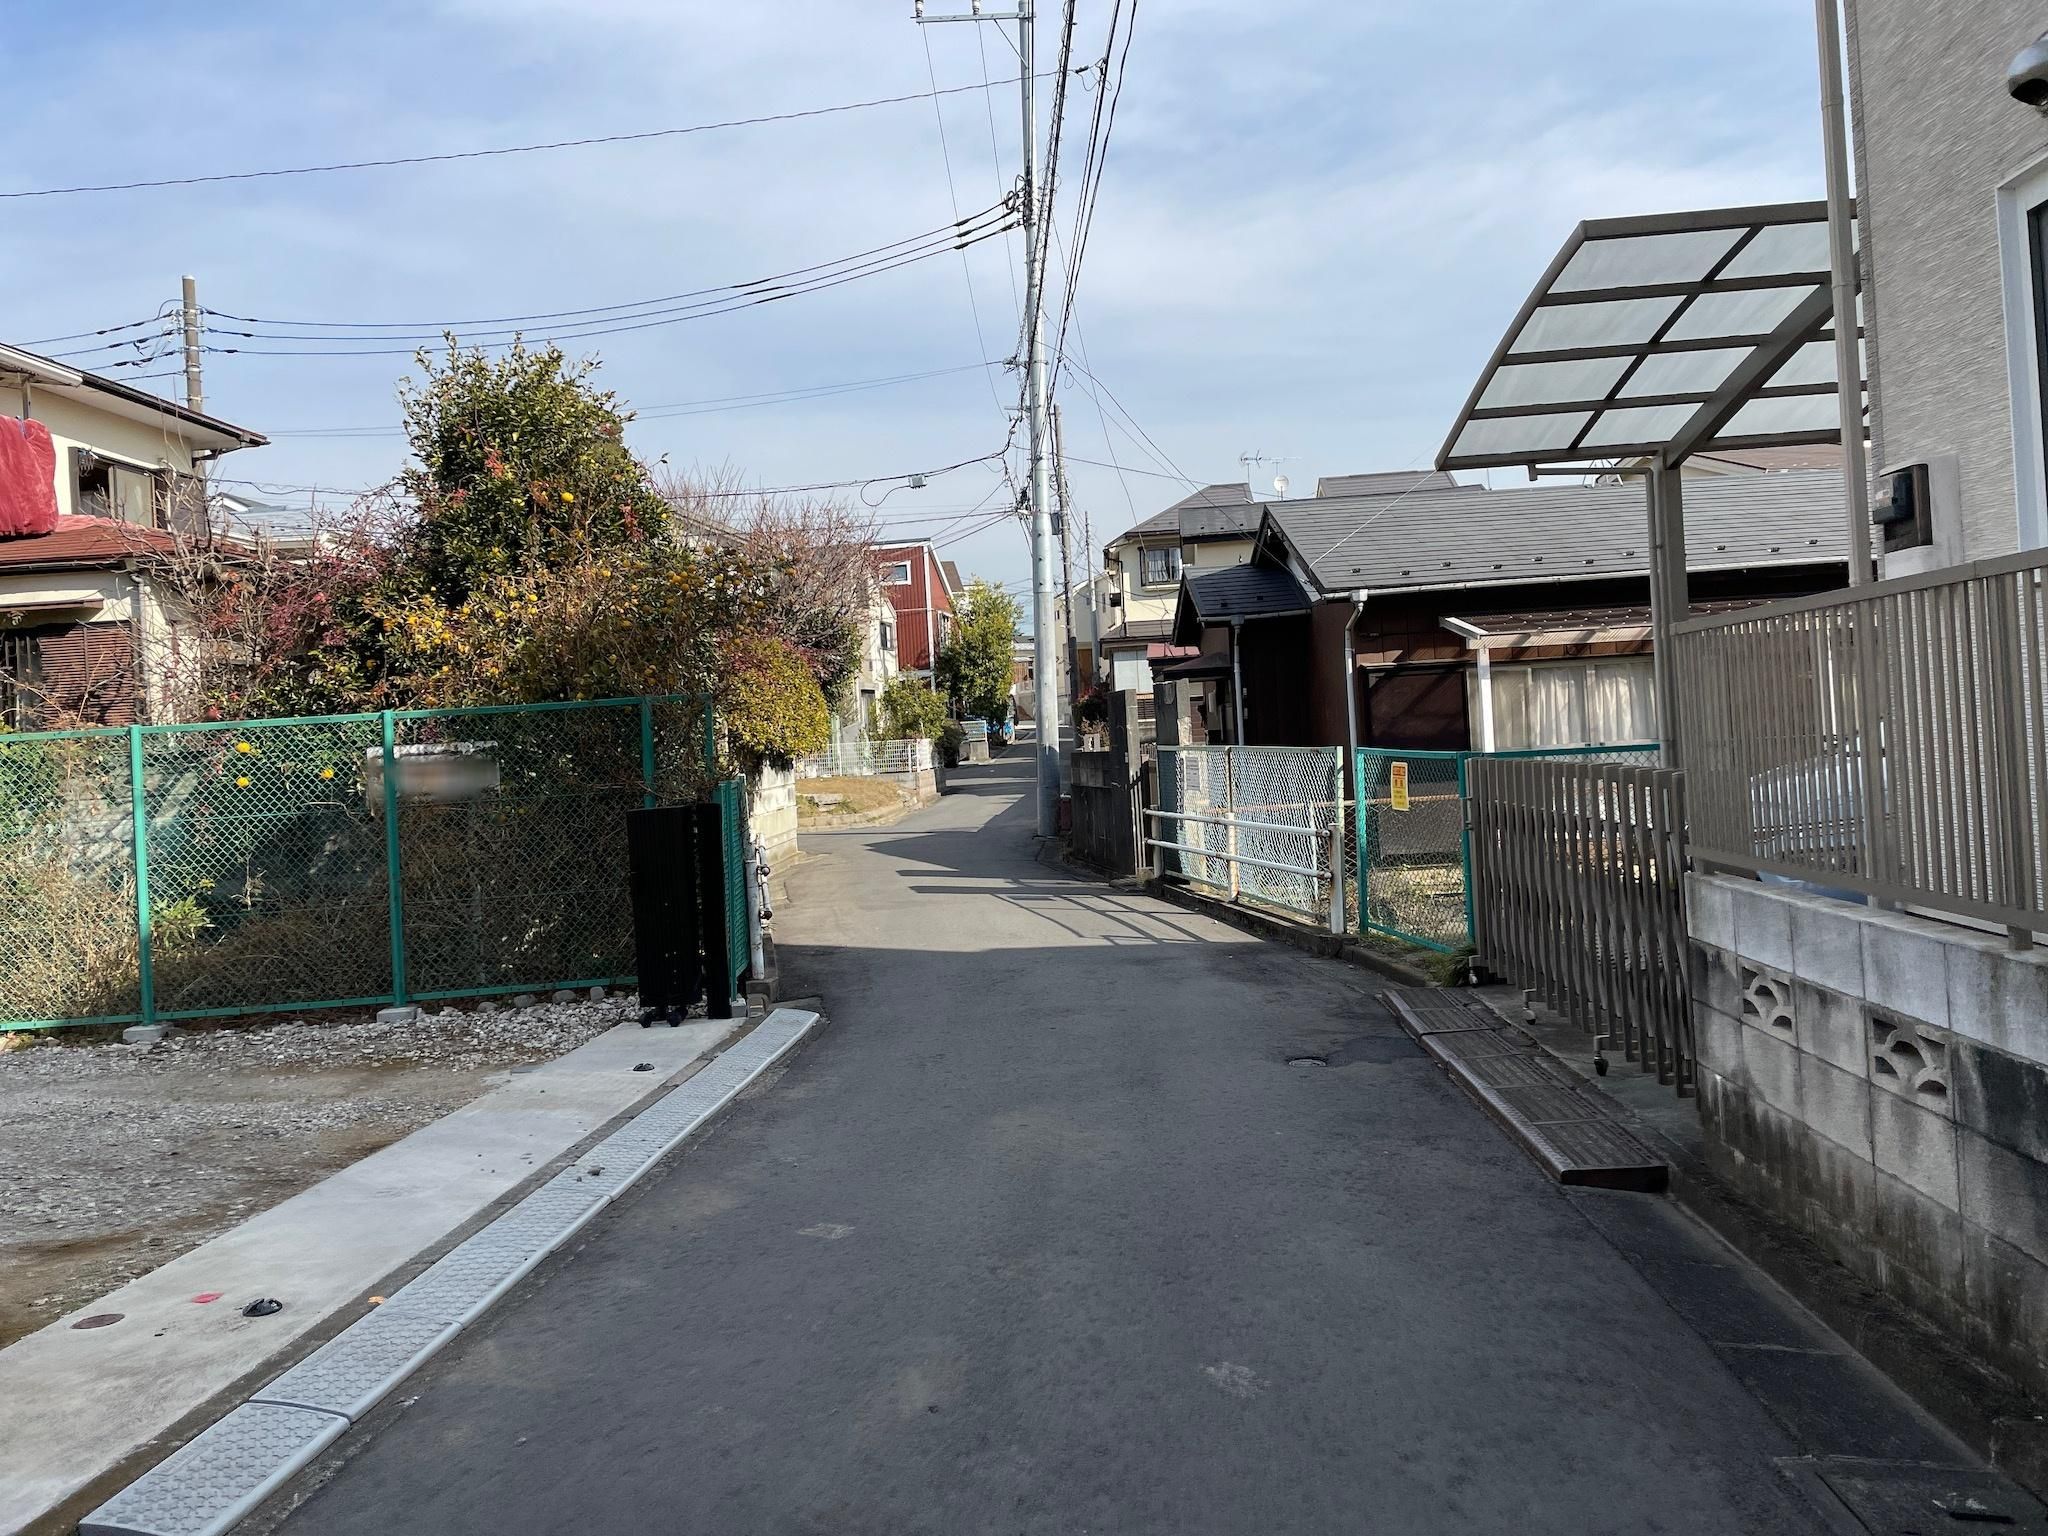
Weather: snowy
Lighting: day
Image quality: good
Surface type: walking surface
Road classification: residential, service
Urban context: urban centre
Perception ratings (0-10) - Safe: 2.7, Lively: 2.88, Beautiful: 3.28, Boring: 2.55, Depressing: 6.73, Wealthy: 2.99